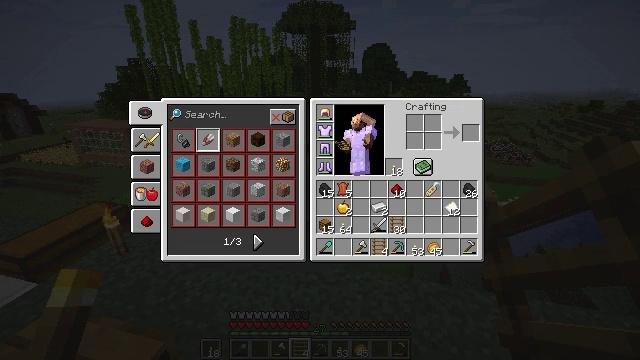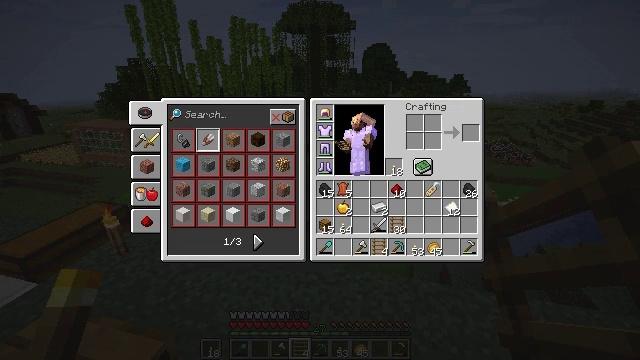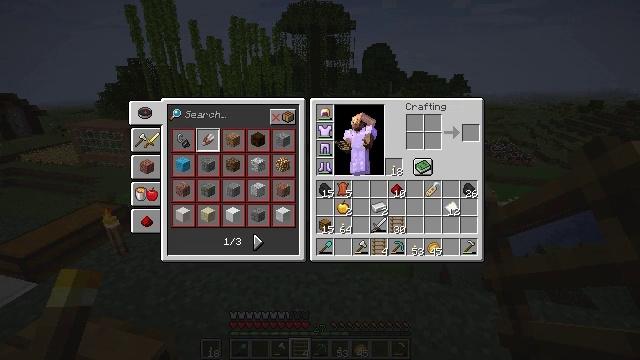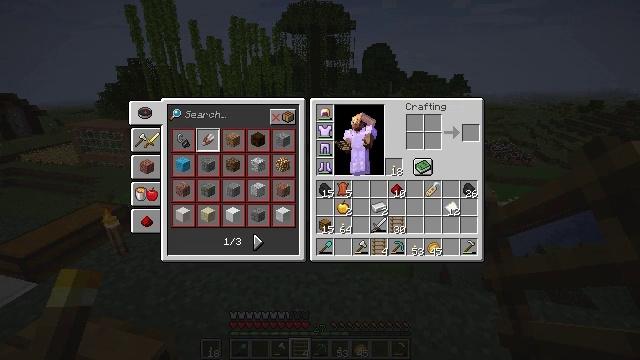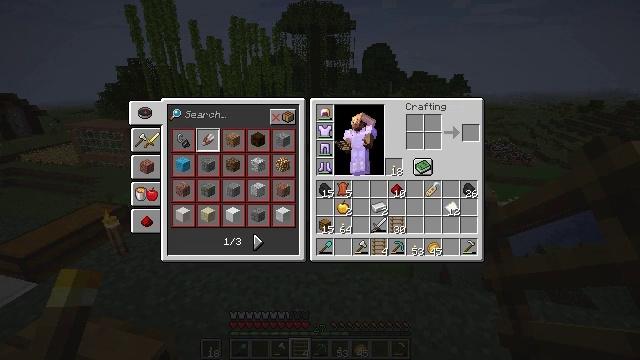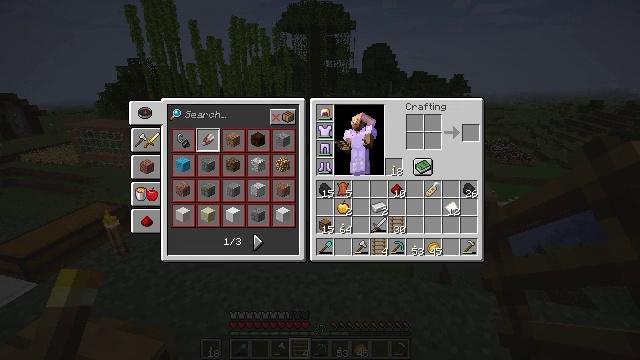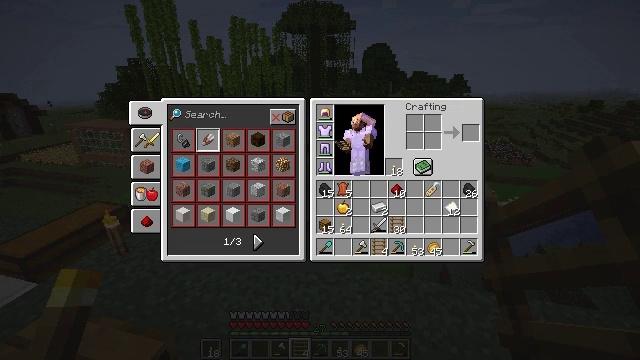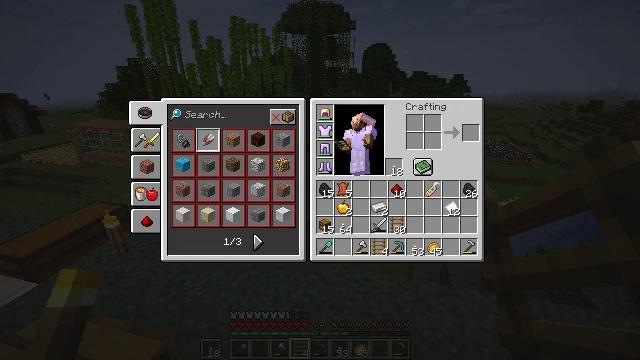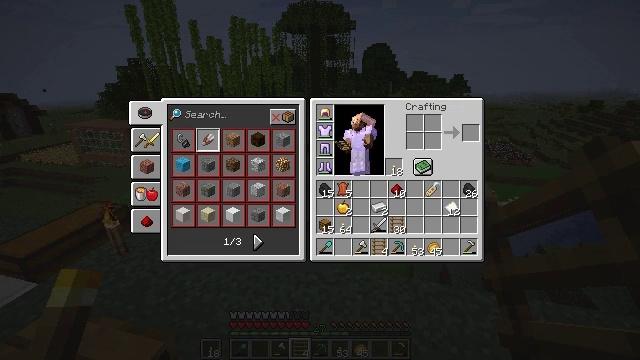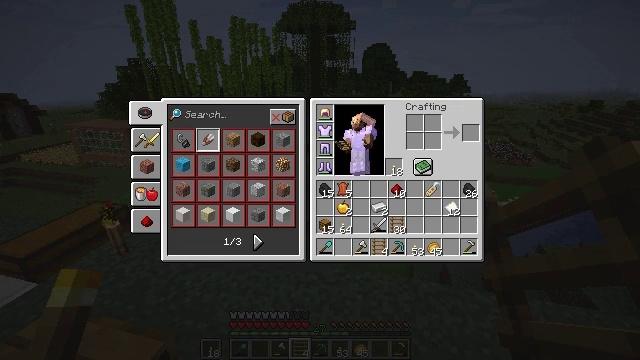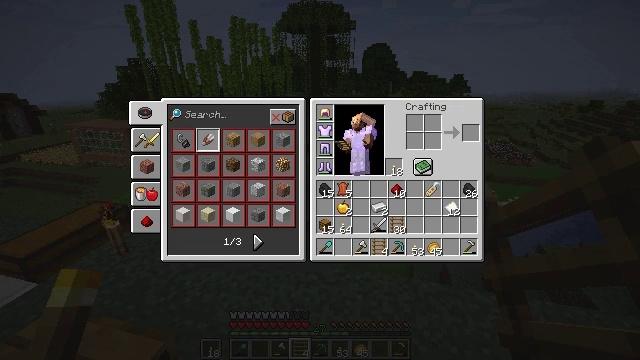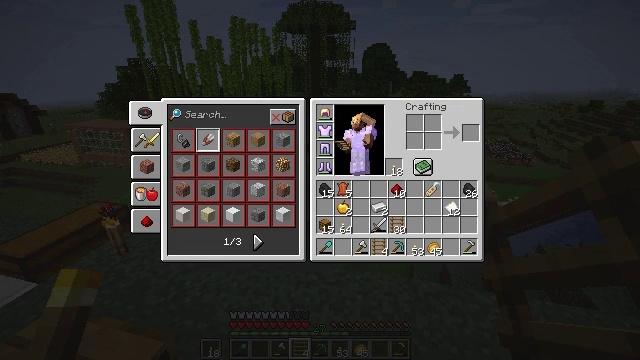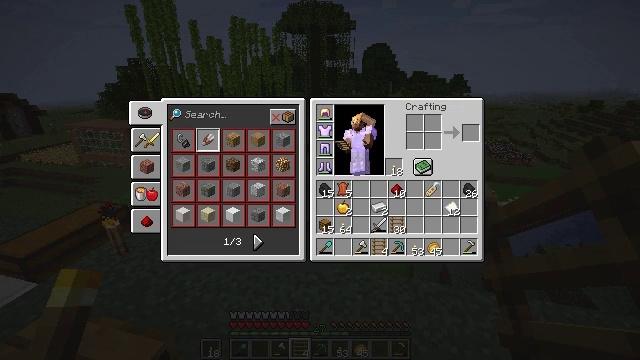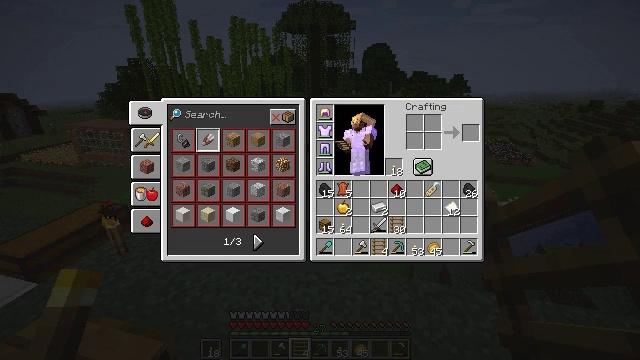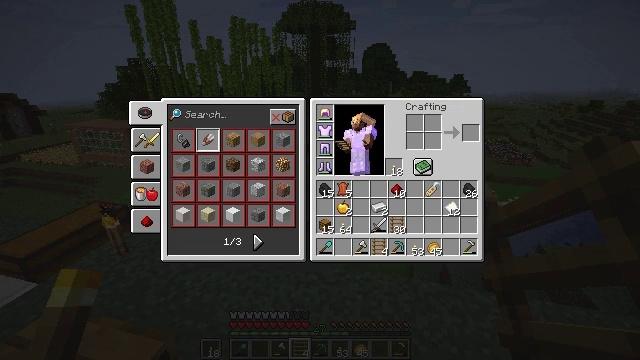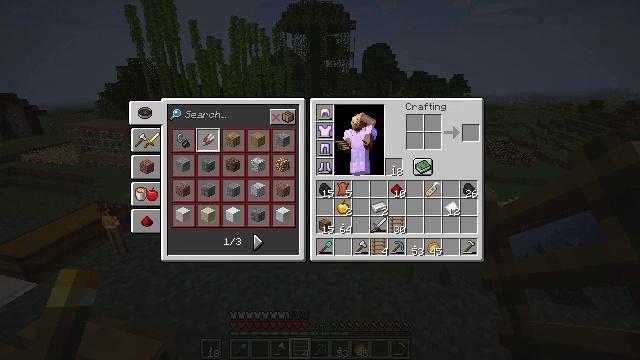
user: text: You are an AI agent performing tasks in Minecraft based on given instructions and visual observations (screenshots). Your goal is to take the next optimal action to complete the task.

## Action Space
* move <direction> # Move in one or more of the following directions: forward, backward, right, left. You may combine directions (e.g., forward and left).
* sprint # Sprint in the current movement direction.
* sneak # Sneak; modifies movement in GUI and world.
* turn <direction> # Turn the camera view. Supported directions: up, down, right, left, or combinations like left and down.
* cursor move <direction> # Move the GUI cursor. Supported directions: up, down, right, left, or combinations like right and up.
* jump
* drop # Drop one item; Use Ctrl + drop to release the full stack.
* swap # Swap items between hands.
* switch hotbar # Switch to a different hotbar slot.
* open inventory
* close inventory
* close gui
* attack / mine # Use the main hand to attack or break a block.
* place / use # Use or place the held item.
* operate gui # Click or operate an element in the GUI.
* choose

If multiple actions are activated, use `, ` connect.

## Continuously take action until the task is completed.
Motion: motion action
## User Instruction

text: Mine the ladder from the wall.
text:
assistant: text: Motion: no_op
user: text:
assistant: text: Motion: no_op
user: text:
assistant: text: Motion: no_op
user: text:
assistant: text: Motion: no_op
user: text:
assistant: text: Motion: no_op
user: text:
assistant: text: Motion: no_op
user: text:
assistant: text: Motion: no_op
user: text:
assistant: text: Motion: no_op
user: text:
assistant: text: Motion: no_op
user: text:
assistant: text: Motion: no_op
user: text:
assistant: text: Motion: no_op
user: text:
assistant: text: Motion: no_op
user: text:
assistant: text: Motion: no_op
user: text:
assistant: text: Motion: no_op
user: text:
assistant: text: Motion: no_op
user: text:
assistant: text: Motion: no_op
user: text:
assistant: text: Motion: no_op
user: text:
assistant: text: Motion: no_op
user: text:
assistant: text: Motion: no_op
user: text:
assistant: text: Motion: no_op
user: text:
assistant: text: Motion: no_op
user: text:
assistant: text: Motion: no_op
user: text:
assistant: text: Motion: no_op
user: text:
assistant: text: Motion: no_op
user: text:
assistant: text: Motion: no_op
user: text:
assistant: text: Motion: no_op
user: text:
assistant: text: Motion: no_op
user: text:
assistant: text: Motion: no_op
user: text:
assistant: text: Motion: no_op
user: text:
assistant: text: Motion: no_op